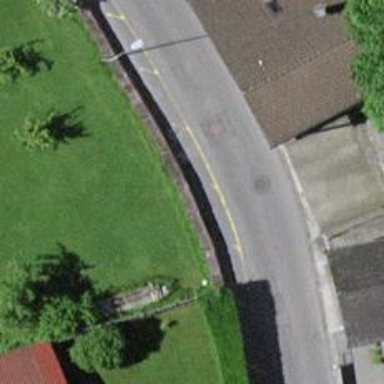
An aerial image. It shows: Wall barrier.